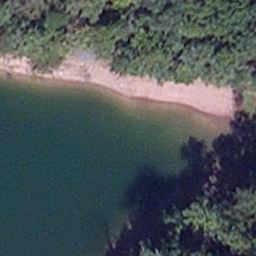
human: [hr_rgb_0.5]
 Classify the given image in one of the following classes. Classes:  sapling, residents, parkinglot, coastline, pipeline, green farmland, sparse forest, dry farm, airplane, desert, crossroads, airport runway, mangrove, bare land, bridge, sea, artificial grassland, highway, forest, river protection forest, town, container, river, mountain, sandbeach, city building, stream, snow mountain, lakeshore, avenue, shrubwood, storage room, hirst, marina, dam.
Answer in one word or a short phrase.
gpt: lakeshore